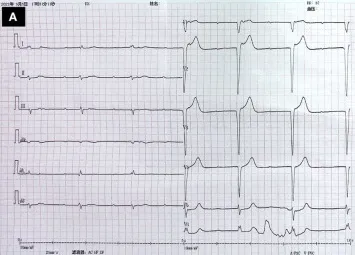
Electrocardiogram and myocardial contrast echocardiography. (A) Electrocardiogram at the onset showed complete atrioventricular block with a ventricular escape at a rate of 37 beats per minute.
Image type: electrography (ekg)